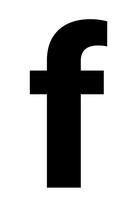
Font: Roboto_ExtraBold